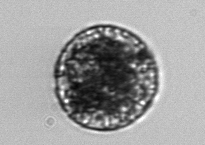
Label: Vicicitus_globosus